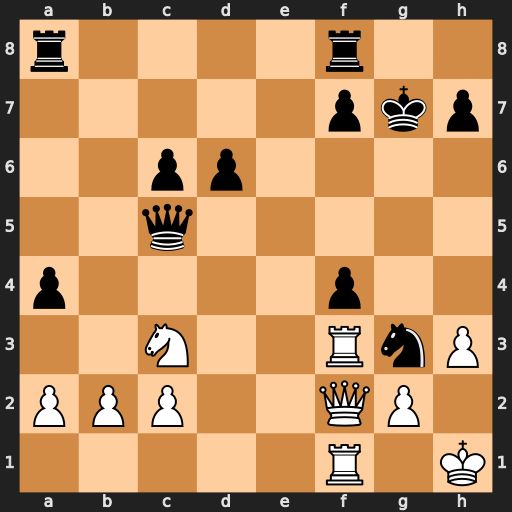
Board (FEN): r4r2/5pkp/2pp4/2q5/p4p2/2N2RnP/PPP2QP1/5R1K
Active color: w
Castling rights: -
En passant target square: -
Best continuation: Rxg3+ fxg3 Qf6+